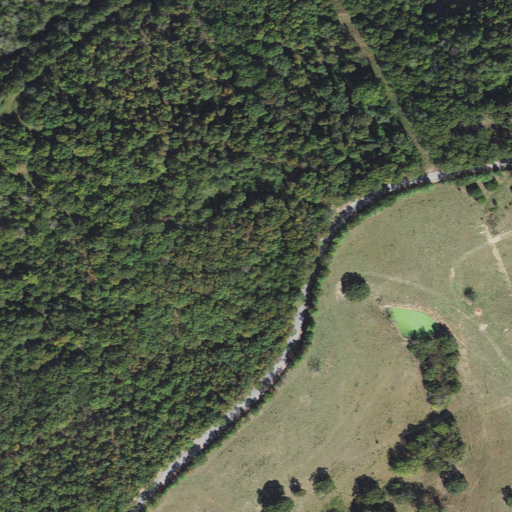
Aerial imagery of mountain in Arkansas named Southern Hill containing deciduous forest, pasture, mixed forest, open development, and low intensity development